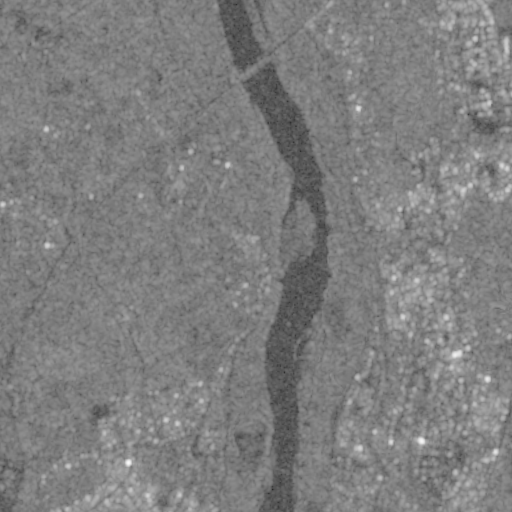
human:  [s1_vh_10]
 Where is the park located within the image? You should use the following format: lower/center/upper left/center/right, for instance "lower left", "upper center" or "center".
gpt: The park is located in the upper right of the image.
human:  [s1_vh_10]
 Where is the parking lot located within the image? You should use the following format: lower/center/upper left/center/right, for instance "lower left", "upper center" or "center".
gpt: The parking lot is located in the right of the image.
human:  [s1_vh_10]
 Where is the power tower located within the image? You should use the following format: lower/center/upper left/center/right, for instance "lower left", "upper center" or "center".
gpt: The power tower is located in the lower of the image.
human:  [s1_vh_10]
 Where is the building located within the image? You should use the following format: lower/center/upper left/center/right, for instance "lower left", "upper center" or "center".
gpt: There is no building in the image.

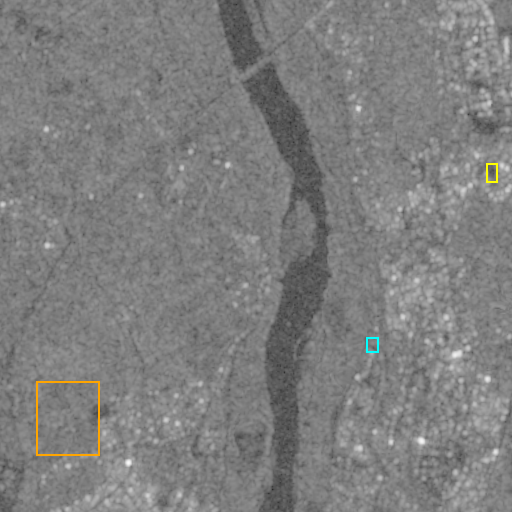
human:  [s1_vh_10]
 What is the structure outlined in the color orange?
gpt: The structure outlined in orange is a crop field.
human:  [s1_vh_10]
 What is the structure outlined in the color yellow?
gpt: The structure outlined in yellow is a park.
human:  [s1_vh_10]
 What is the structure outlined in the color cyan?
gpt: The structure outlined in cyan is a parking lot.
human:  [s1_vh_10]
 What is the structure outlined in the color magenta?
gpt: There is no magenta outline.